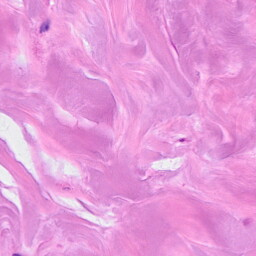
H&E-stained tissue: Breast